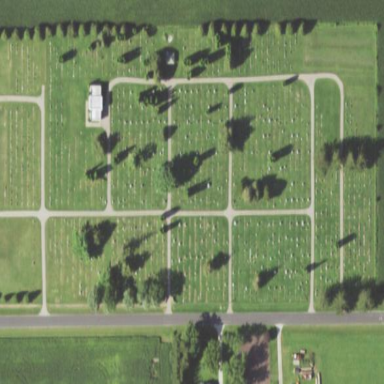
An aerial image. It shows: Cemetery.